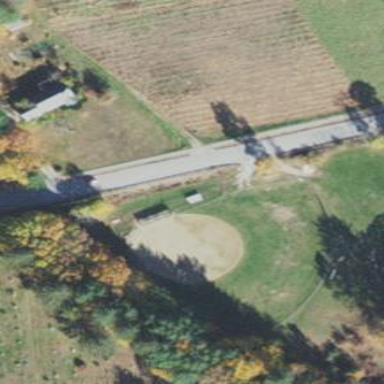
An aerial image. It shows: Baseball pitch for leisure land activities.